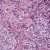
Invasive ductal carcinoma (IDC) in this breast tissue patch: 1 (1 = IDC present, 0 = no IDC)